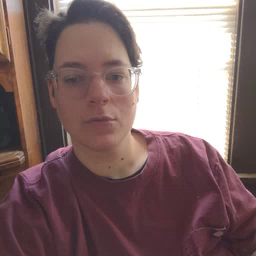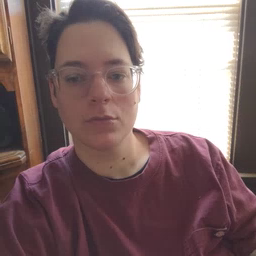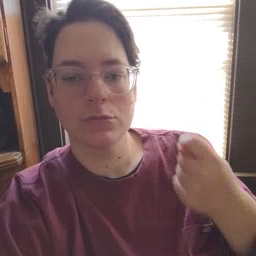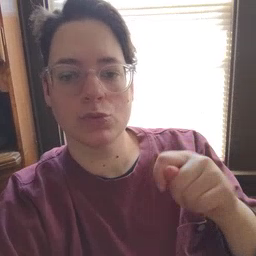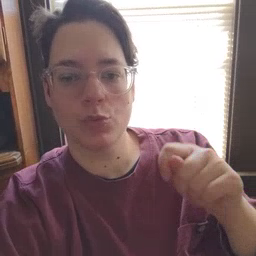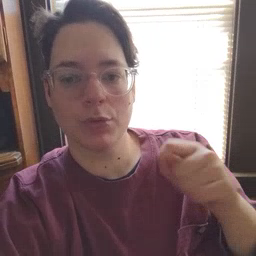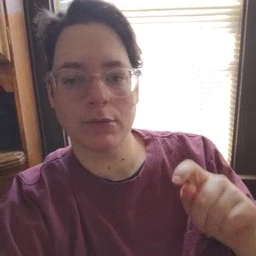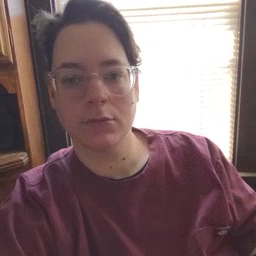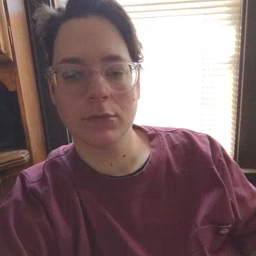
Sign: toy